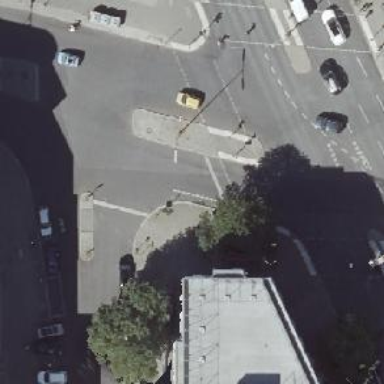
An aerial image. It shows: Crossing with traffic signals.